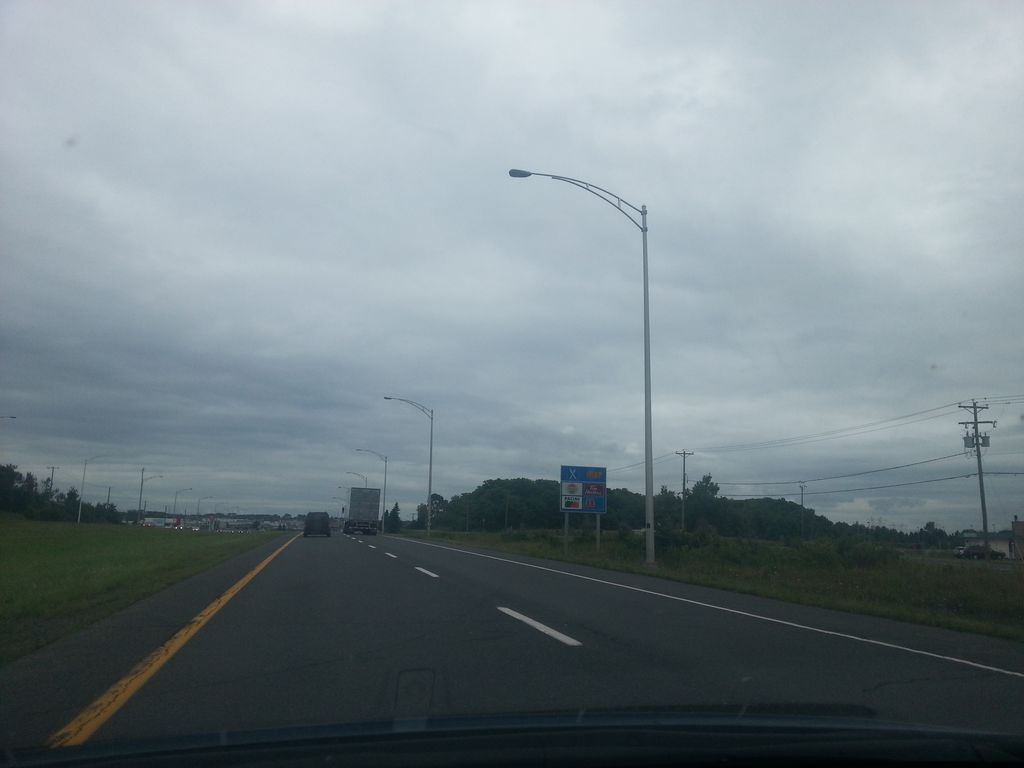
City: quebec_city